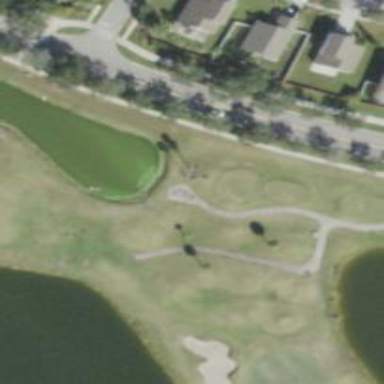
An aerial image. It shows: Pathway for golfing.